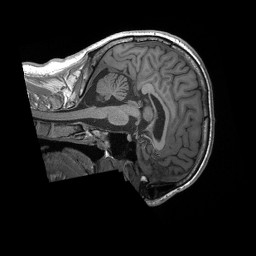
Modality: T1w
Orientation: sagittal
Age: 30
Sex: male
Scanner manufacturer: siemens
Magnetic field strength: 3 T
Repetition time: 2.4 s
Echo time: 0.00224 s